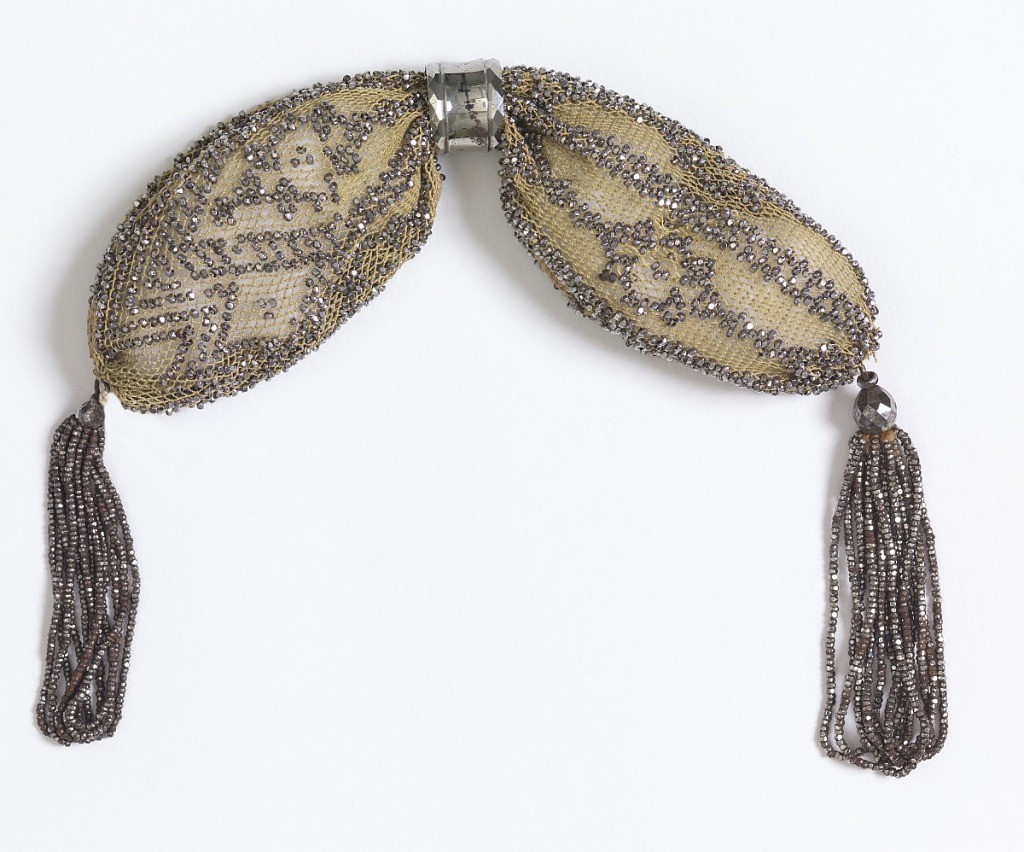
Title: Miser's purse
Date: early 19th century
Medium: silk, steel Technique: knotted netting
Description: White silk purse ornamented with cut steel beads in bar and hexagonal pattern on one side, zigzag and diamond pattern on the other. One steel ring controls side opening; tassels of small steel beads at each end.